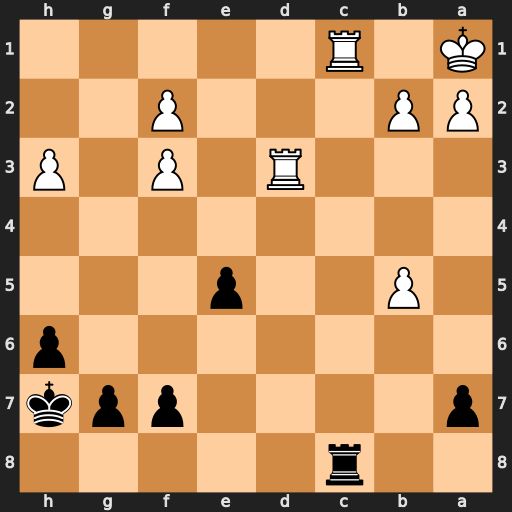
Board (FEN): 2r5/p4ppk/7p/1P2p3/8/3R1P1P/PP3P2/K1R5
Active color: b
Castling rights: -
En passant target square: -
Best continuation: Rxc1#